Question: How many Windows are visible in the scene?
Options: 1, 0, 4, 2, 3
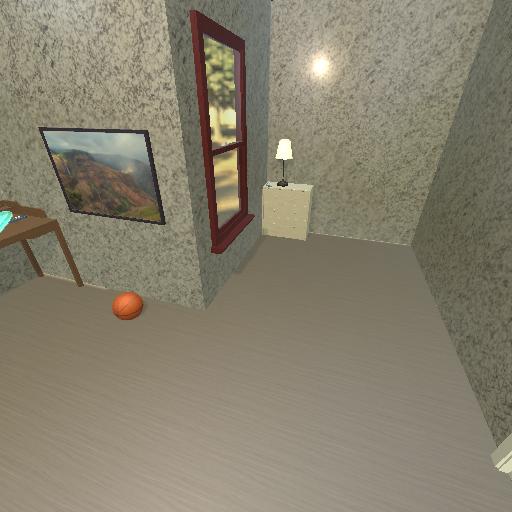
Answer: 1